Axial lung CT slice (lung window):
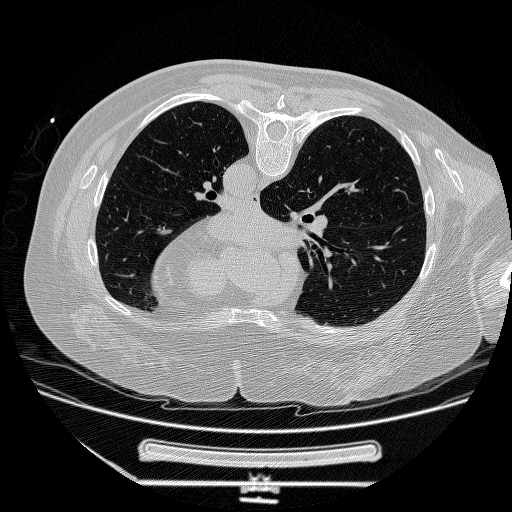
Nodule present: no